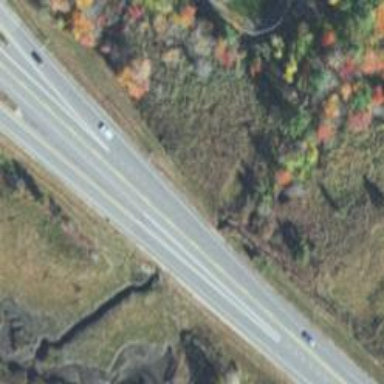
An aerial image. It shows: Trunk link highway with asphalt surface.